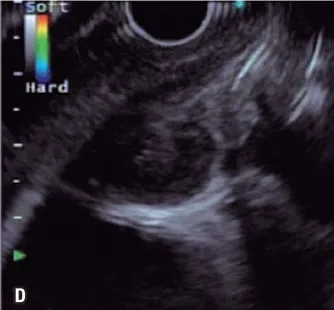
High digestive endoscopy and echoendoscopy. Hypoechogenic lymph node, heterogenous, with hyperechogenic center, and ,hypervascularization showed in Doppler ultrasound (high flow) measuring around 15mm.
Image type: radiology (ultrasound)